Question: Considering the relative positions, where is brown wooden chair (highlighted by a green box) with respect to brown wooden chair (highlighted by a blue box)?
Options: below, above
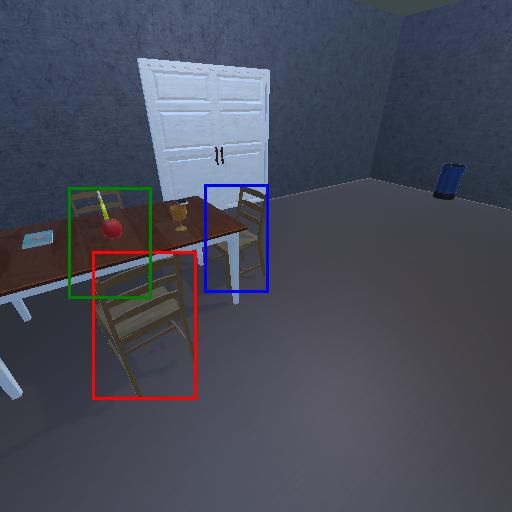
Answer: below